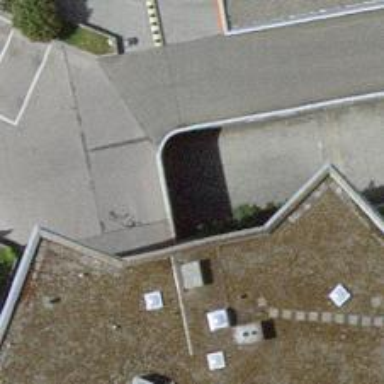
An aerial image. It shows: Parking entrance.